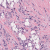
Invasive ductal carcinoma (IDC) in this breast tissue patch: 1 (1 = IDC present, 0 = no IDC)